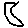
Label: moon